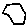
Label: hexagon